Question: Here you can see the code I use to display a table from a MySQL database in a PHP webpage:
'''
<?php
$con=mysqli_connect("localhost","aaaaaa","bbbbb","my_mk7vrlist");
$x = 1;
$result = mysqli_query($con,"SELECT * FROM 0_vrs_japan ORDER BY 'vrs' DESC, 'date' ASC");
while($row = mysqli_fetch_array($result))
{
echo "<tr>";
echo "<td>" . $x . "</td>";
echo "<td>" . $row['playername'] . "</td>";
echo "<td><img src='http://mk7vrlist.altervista.org/flags/" . $row['Country'] . ".gif' /></td>";
echo "<td>" . $row['contactable'] . "</td>";
echo "<td>" . $row['vrs'] . "</td>";
if($row['date'] != "-"){
$formatted = date('jS F Y', strtotime($row['date']));
} else {
$formatted = "-";
}
if($row['pic'] != "-"){
echo "<td><a href="" . $row['pic'] ."" target="_blank">" . $formatted . "</a></td>";
} else {
echo "<td>" . $formatted . "</td>";
}
echo "</tr>";
$x = $x+1;
}
mysqli_close($con);
?>
'''
And the result is this:

Every player with 99'999 points (which are called 'vrs') is sorted by the 'date'. I am having troubles with that player I have just added.
His date '2014/05/22' in the database isn't in the correct position (after Megaman). Do you have any idea?
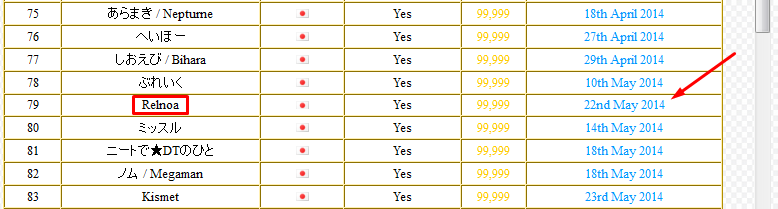
Answer: You're storing the date as a varchar so MySQL is having trouble sorting it in the way you need it to, as it's sorting lexicographically with the field being a varchar.
Convert them to proper date fields and natural date sorting will work as intended.